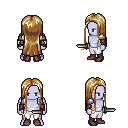
a pixel art fantasy rpg character, male body template, dark elf, purple skin, steel arm armor, white pants, blonde extra-long hairstyle, cloth bracers, maroon shoes, dagger, four views (front, back, left, right), 2x2 character sprite sheet, small pixel art, hard edges, no anti-aliasing